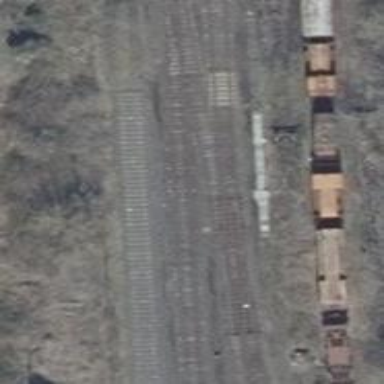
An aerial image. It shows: Railway switch.